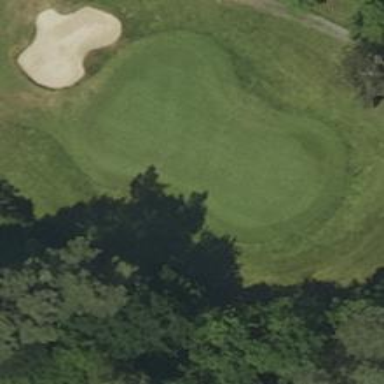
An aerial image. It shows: Golf hole.